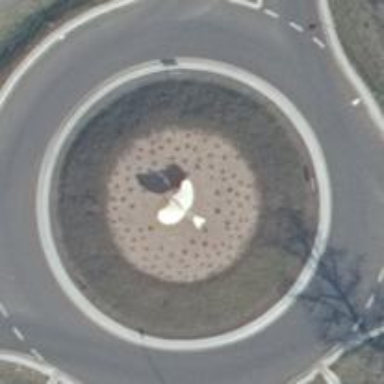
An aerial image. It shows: Primary highway with asphalt surface leading to roundabout.